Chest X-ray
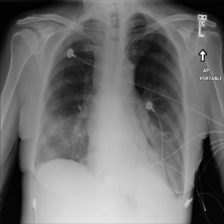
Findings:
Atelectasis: positive
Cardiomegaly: negative
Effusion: negative
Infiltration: positive
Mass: negative
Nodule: negative
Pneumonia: negative
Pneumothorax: positive
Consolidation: negative
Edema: negative
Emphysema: negative
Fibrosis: negative
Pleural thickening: negative
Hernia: negative